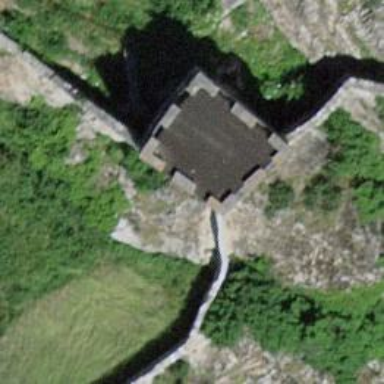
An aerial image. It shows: Defensive tower building.